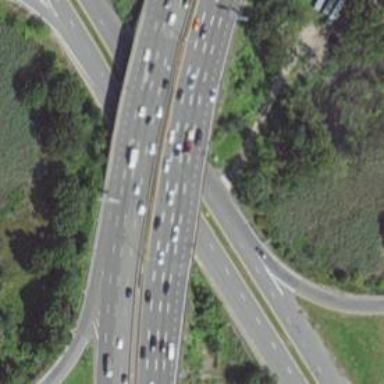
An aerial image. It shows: Motorway junction.